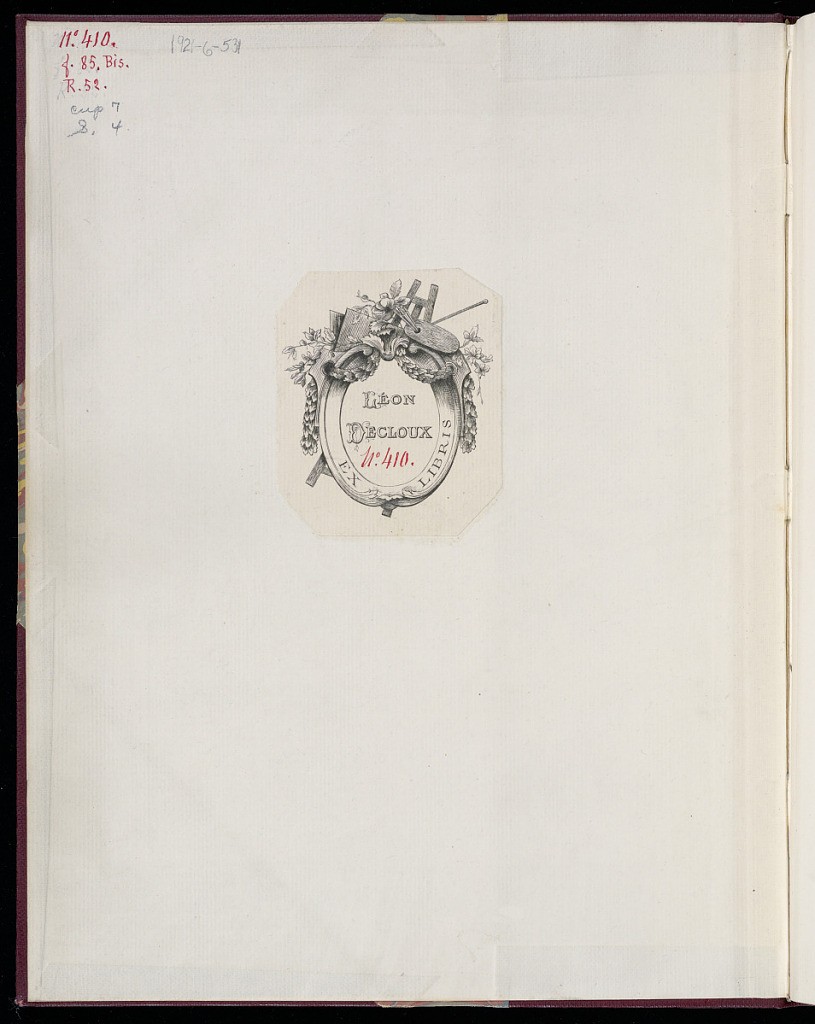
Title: Album of Rococo Ornament Designs
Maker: François-Thomas Mondon, French, 1709 – 1755
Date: mid- 18th–late 18th century
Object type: Album
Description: Album of Rococo ornament designs featuring trophies, ornament, and vignettes within garden landscapes from four series of prints designed by F.T. Mondon.